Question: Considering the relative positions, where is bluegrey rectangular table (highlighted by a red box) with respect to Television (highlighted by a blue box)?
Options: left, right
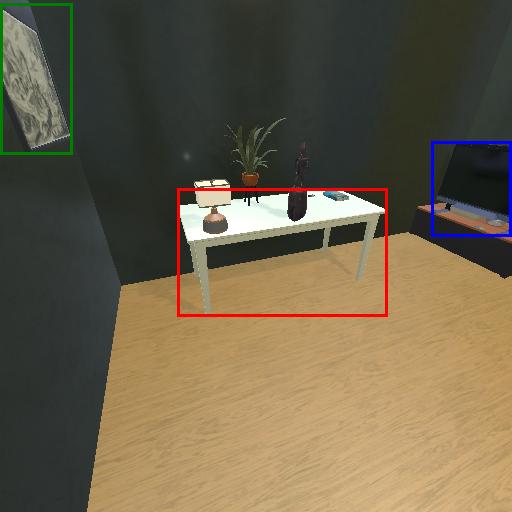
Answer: left